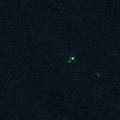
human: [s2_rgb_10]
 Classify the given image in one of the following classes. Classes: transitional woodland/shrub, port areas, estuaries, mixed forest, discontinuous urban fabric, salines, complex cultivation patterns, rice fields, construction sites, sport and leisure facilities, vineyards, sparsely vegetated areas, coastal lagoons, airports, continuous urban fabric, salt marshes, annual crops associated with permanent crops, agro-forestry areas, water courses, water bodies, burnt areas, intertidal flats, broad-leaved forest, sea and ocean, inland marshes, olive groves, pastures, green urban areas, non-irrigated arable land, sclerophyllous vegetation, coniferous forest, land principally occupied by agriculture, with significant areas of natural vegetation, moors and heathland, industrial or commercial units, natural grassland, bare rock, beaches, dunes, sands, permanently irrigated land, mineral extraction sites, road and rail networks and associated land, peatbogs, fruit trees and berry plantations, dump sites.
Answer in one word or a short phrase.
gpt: sea and ocean